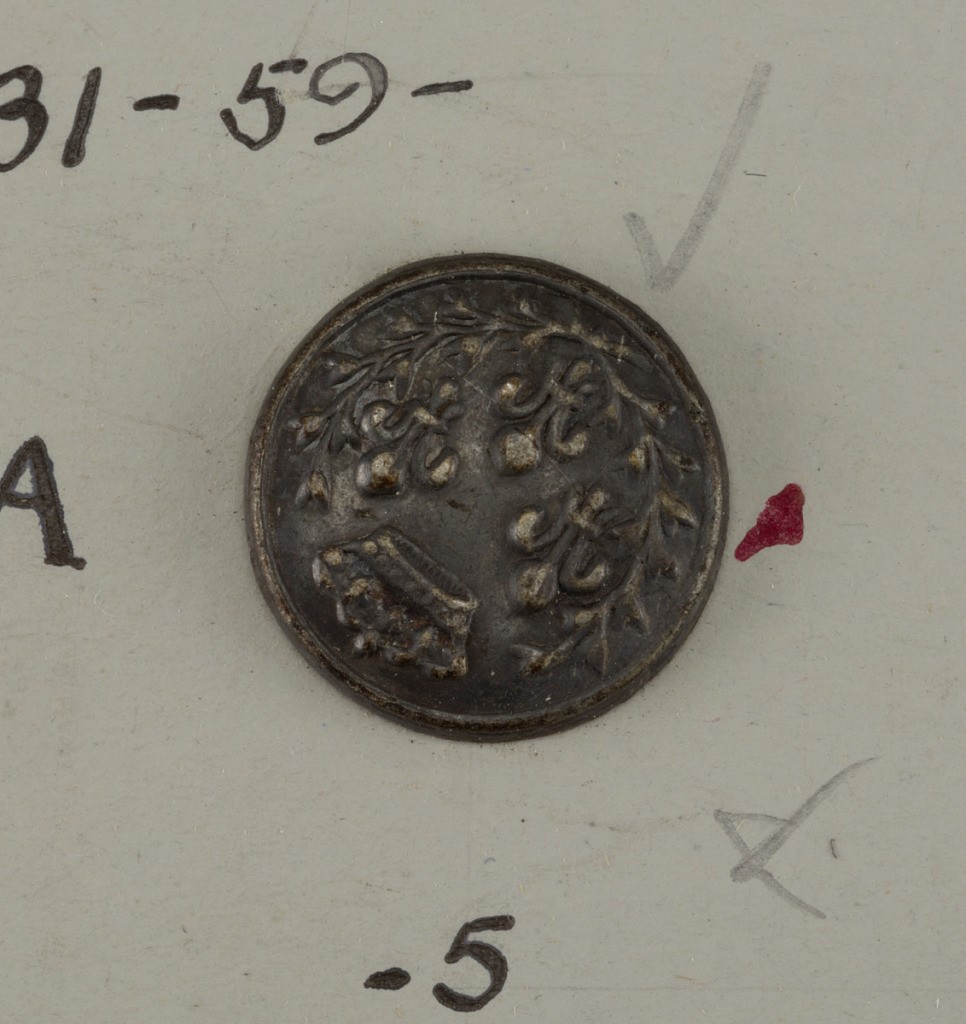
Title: Button
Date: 1815–30
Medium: Silver
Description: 1931-59-5: Button for government official showing three fleur...